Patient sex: M
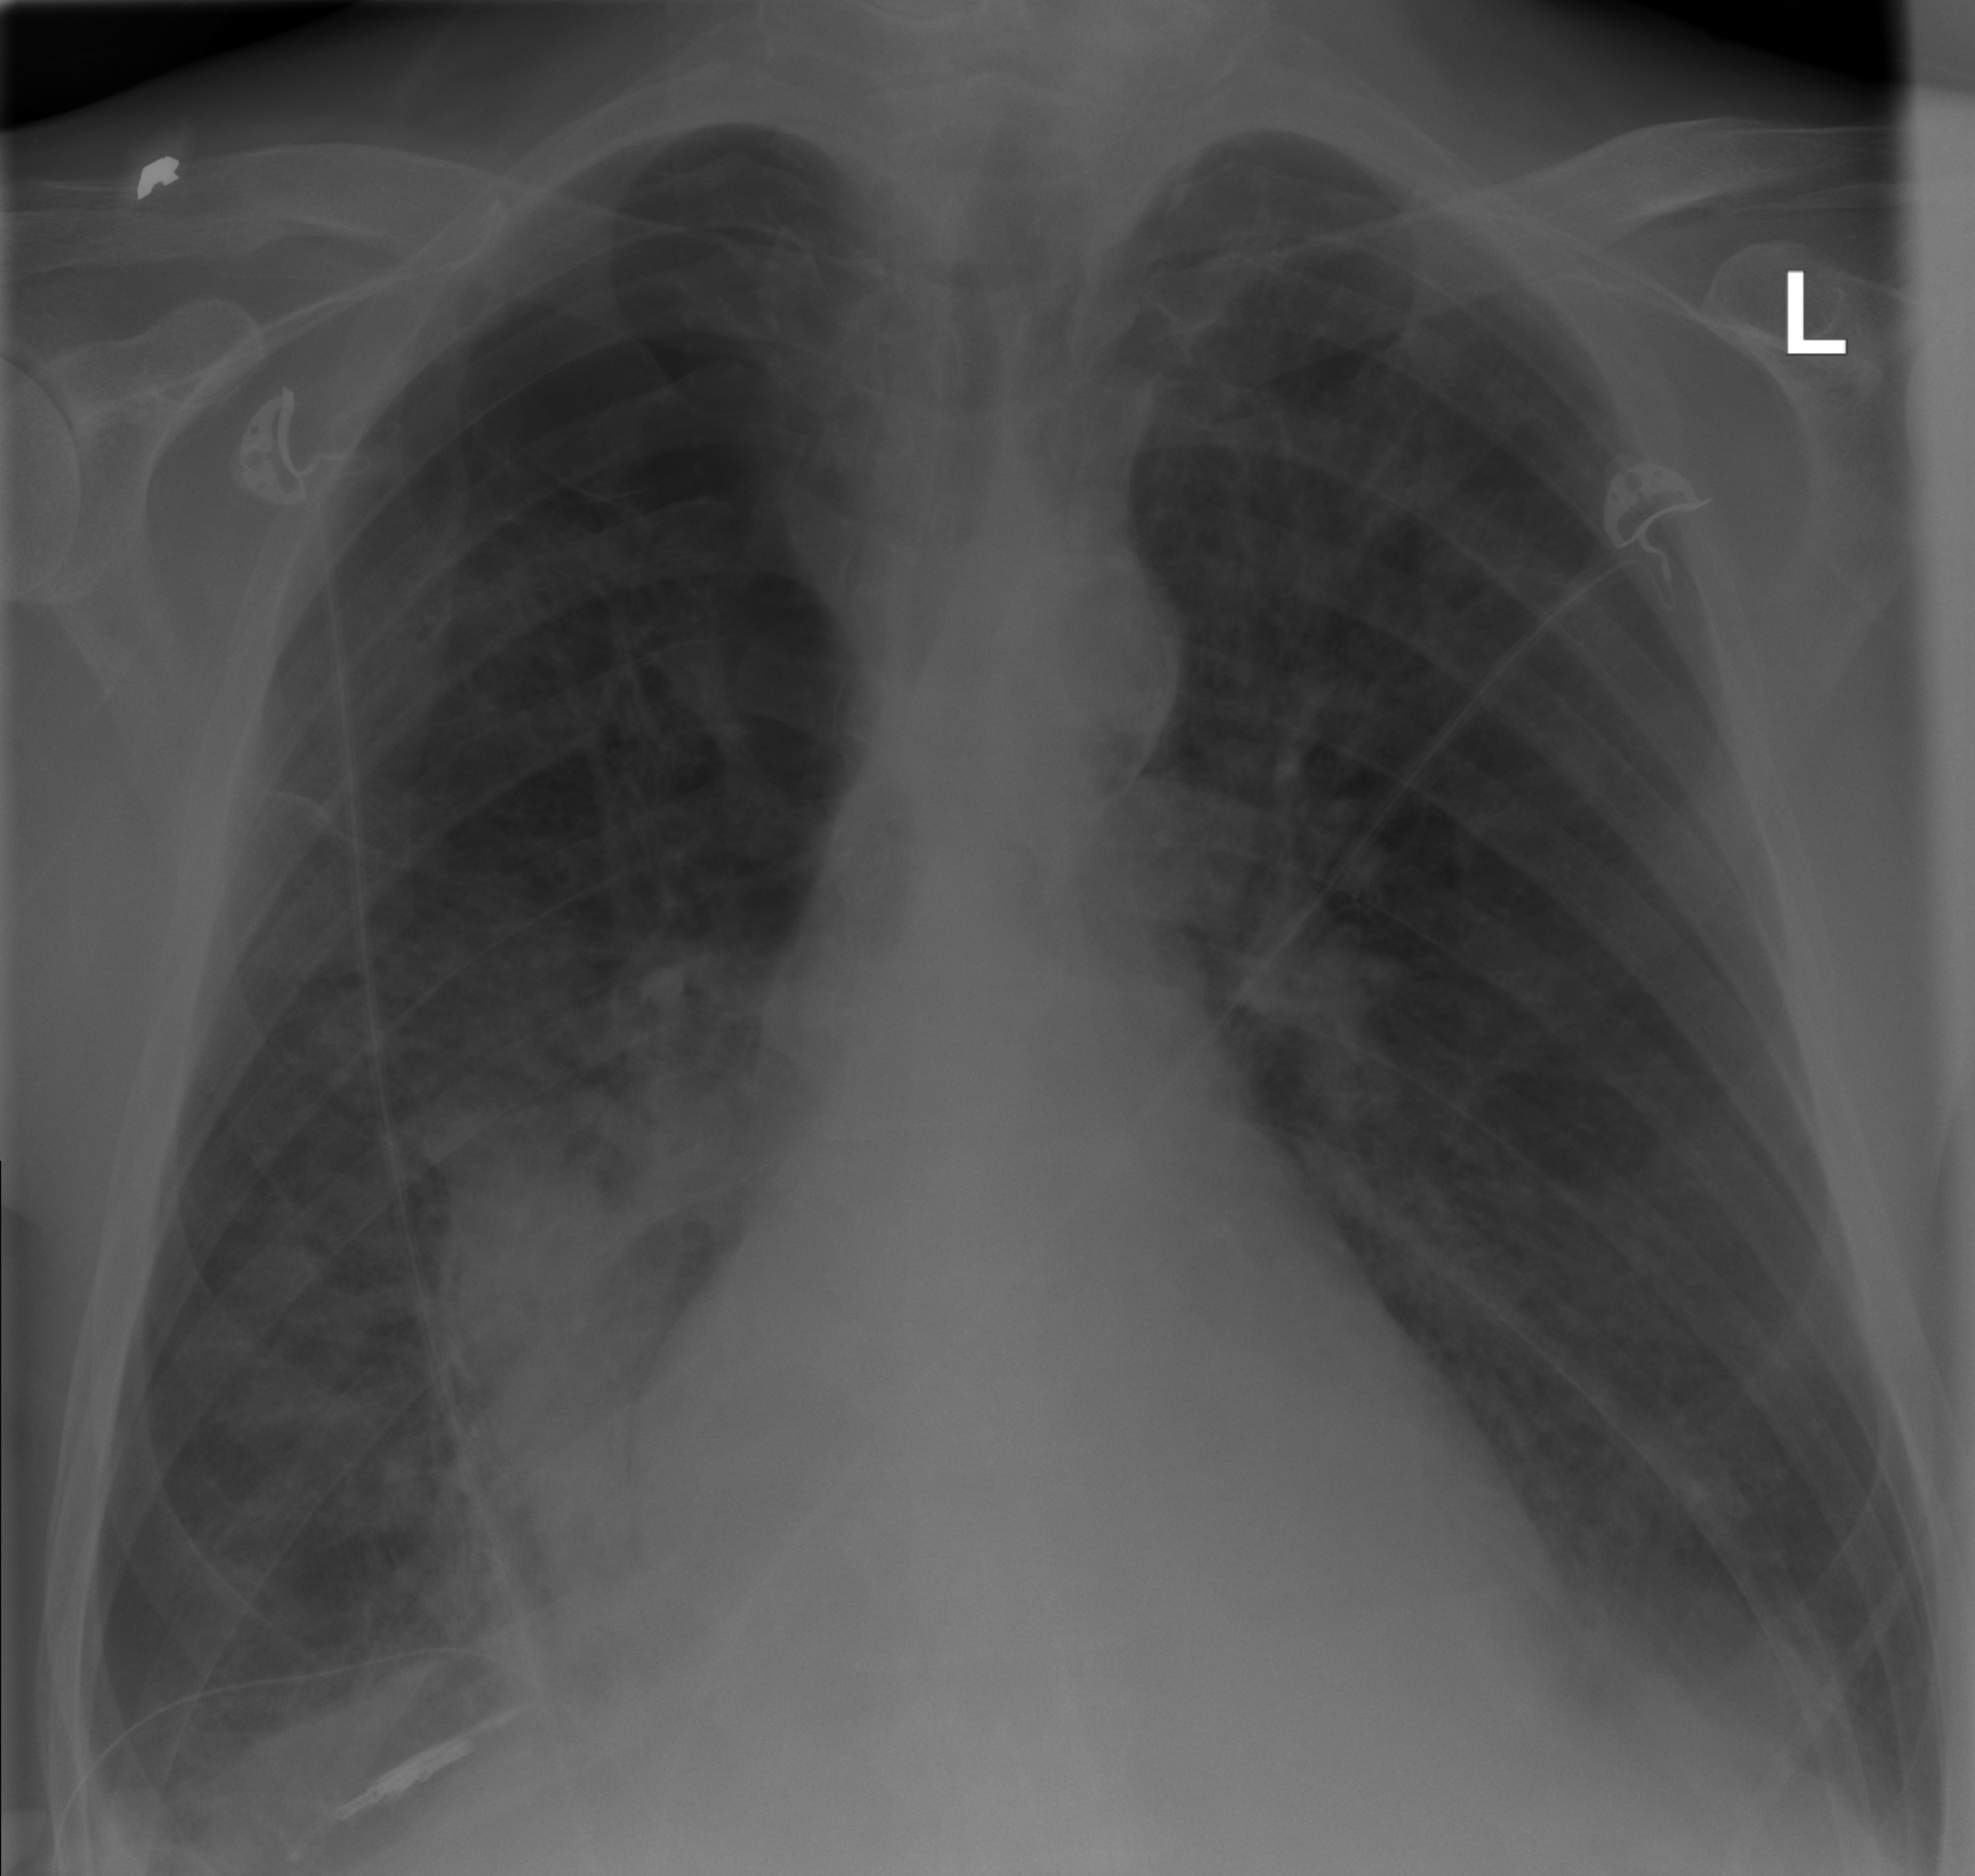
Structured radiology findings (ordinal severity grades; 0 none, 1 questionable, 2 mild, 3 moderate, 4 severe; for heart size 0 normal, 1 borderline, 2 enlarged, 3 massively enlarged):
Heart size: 0
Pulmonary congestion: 0
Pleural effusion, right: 2
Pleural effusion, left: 2
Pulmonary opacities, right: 3
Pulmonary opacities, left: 1
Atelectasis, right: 2
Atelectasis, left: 3